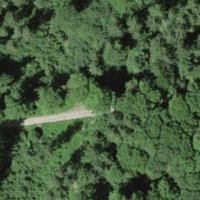
EUNIS habitat code: 44
Species observed at this site:
Cirsium vulgare